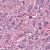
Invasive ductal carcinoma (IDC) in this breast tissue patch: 1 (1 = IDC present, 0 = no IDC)